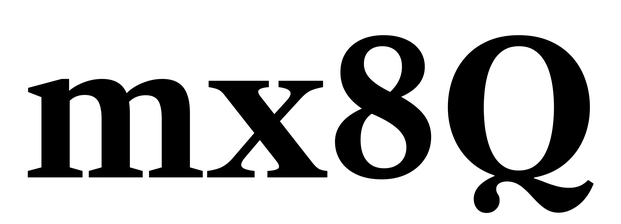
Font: LibreCaslonText_Bold